Question: express application. I am posting data via ajax . Bu i could not catch data from my route. Here is my ajax :
'''
function Confirme(commentid,status){
$.ajax({
url: '/Management/Comment/Confirm/',
type: "POST",
data: {"id": commentid,"status": status}
})
'''
I am sending commentid(345345345) and status(0) to this function. (Tried in firebug also). And here is my routing codes:
'''
app.post('/Management/Comment/Confirm/',function(req, res){
if(!req.session.email){
return res.render(__dirname+"../../../views/management/accessdenied.jade",{
title: 'Dont have permission',
stylesheet: 'accessdenied',
error: 'You are not authorized to access this page'
});
}
console.log('Is id correct:' +req.params.id);
Comment.findByIdAndUpdate( req.params.id, {"status": 1}, function(err, result) {
if (err) console.log(err);
console.log("result:"+result);
Comment.find({},function(err, comments){
console.log("comments: "+comments)
if(! comments.length) {
console.log('no comment');
}
return res.render(__dirname+"/views/commentindex",{
title: 'comment list',
stylesheet: 'commentindex',
comments:comments
});
});
});
});
'''
But this code is always return me to undefined:
'''
console.log(req.params.id);
'''
I checked in firebug. I think may be i could not send data to my ajax function. But not. Here is the firebug:

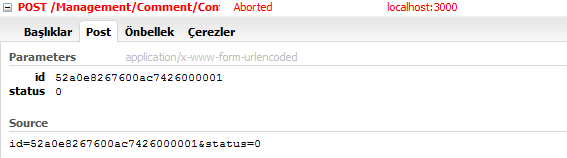
Answer: You should use either <URL>.
<URL> contains named parameters in your route URL. For instance:
'''
app.post('/post/:id', ...);
^^^ this can be read using 'req.params.id'
'''